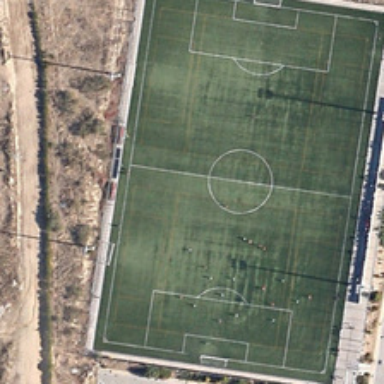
Many people are in a football field .